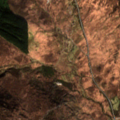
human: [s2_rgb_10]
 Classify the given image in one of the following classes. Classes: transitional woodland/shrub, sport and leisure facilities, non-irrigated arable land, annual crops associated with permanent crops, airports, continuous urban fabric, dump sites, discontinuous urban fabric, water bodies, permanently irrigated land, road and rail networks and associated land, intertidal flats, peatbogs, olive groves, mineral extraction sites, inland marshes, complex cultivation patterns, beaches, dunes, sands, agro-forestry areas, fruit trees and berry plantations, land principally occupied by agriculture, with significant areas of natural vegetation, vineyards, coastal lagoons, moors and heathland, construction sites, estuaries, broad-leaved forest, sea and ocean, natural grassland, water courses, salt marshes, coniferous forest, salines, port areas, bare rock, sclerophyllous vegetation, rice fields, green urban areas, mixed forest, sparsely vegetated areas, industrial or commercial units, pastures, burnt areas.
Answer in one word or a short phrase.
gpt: coniferous forest, natural grassland, moors and heathland, peatbogs